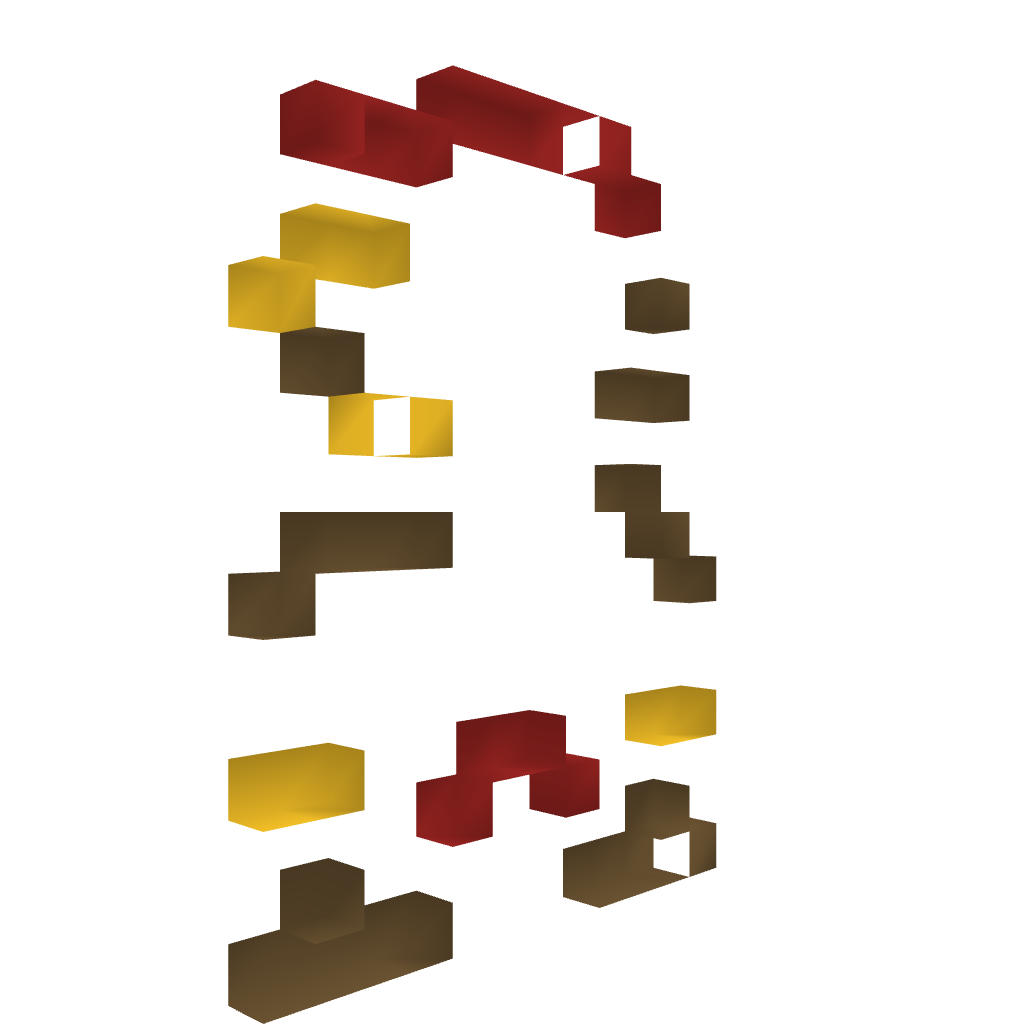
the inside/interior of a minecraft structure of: Mario pixel art